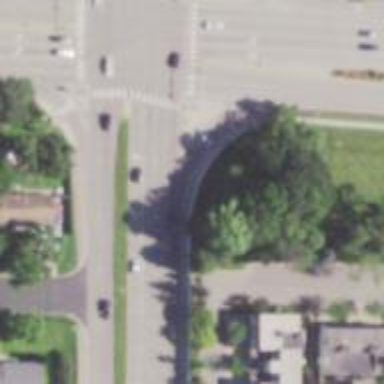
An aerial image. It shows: Asphalt road at the secondary link level.